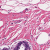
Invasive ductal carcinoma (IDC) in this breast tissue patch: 0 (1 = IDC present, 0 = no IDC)